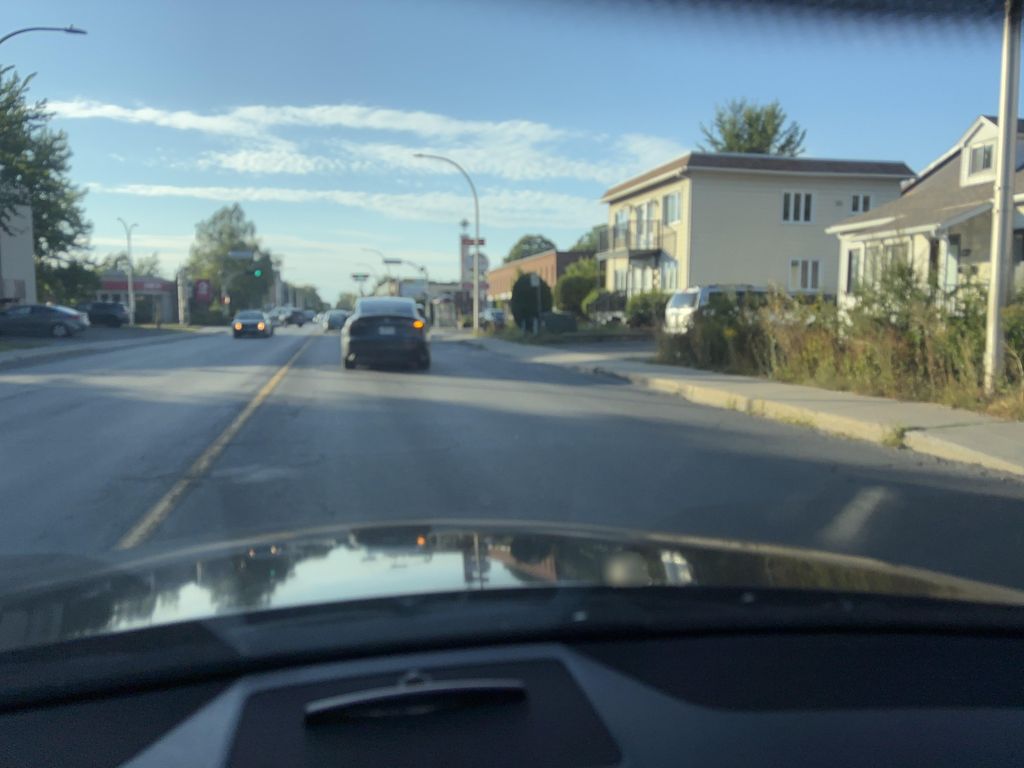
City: montreal